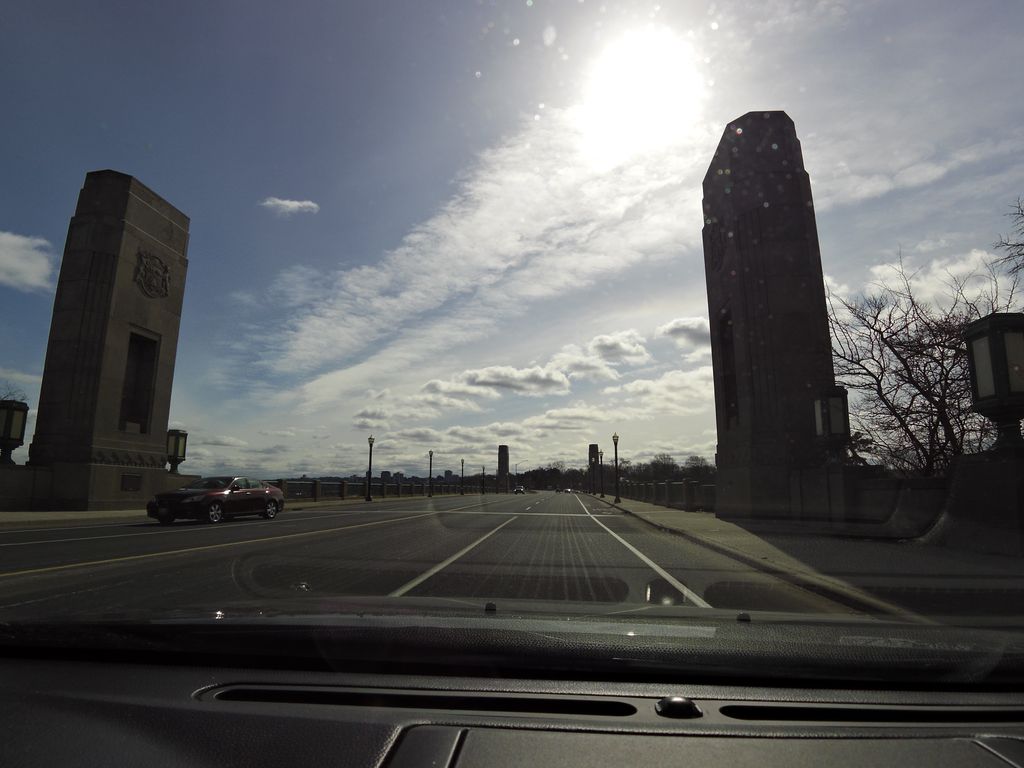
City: hamilton